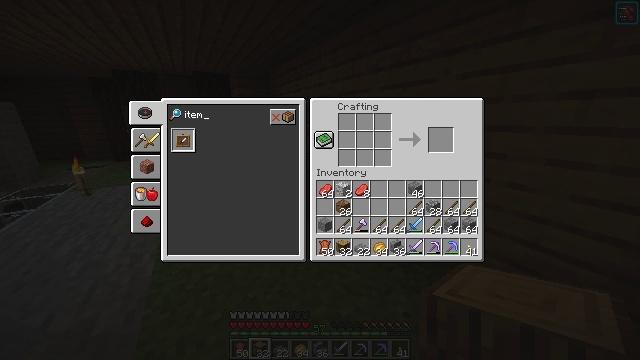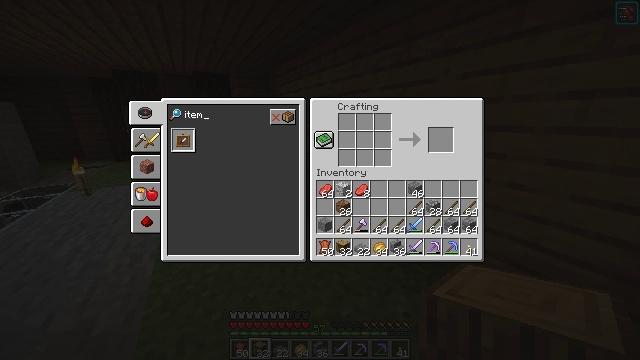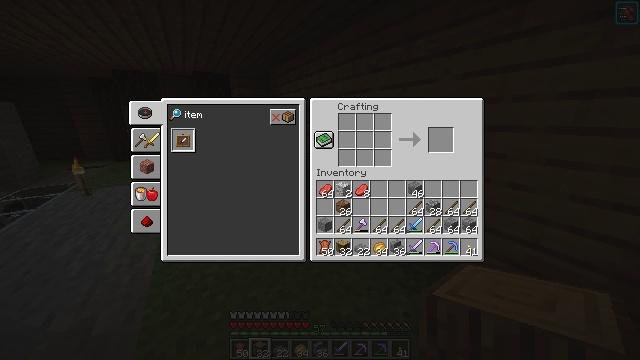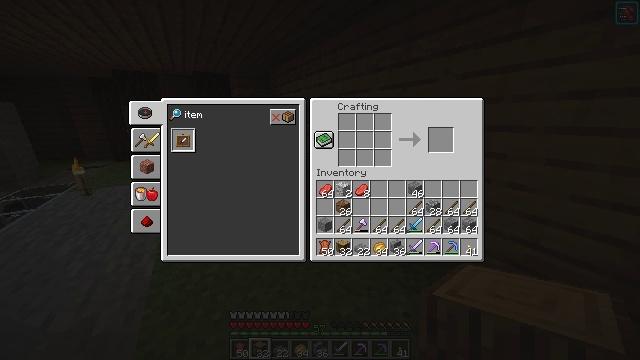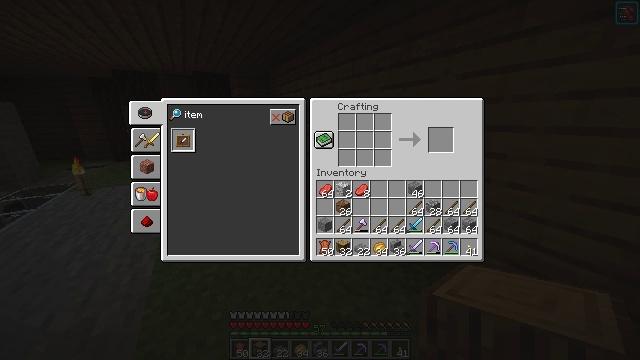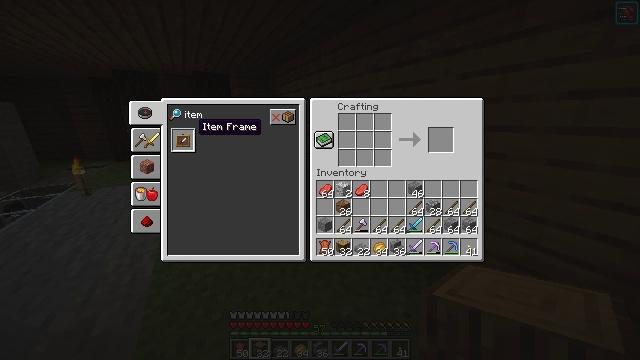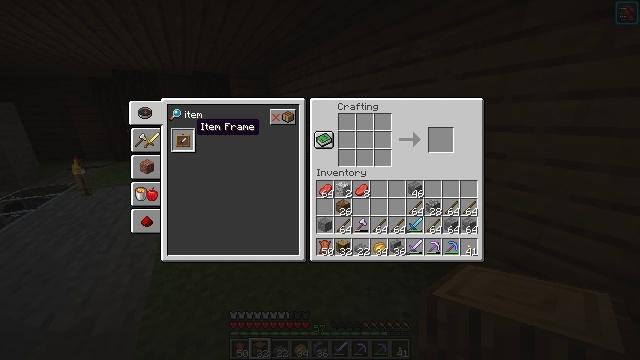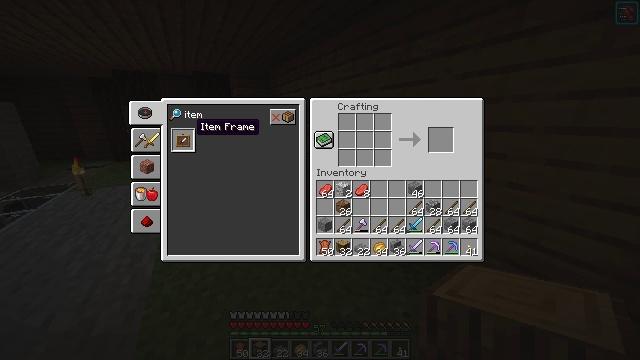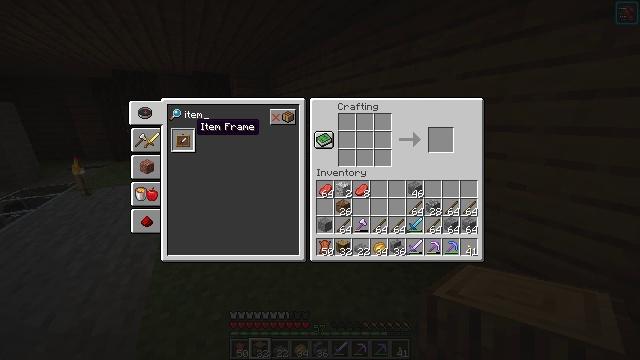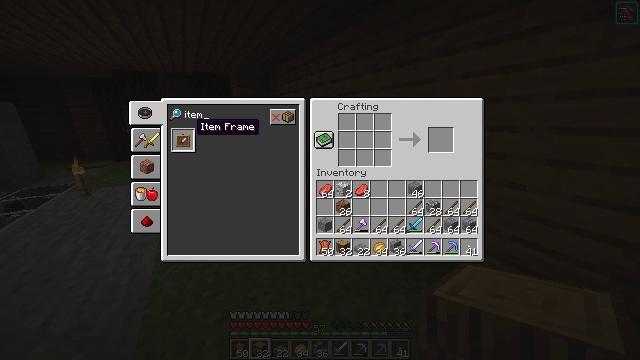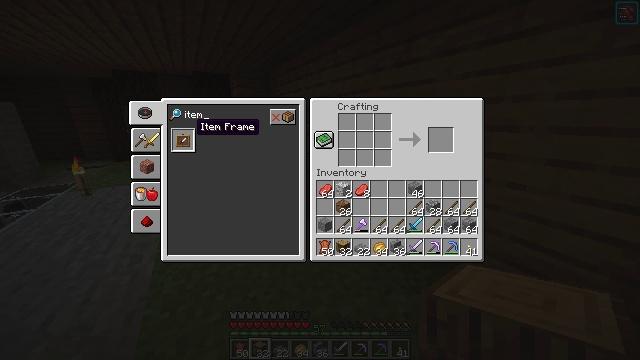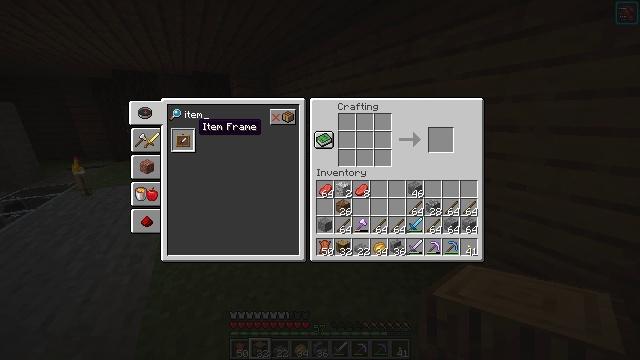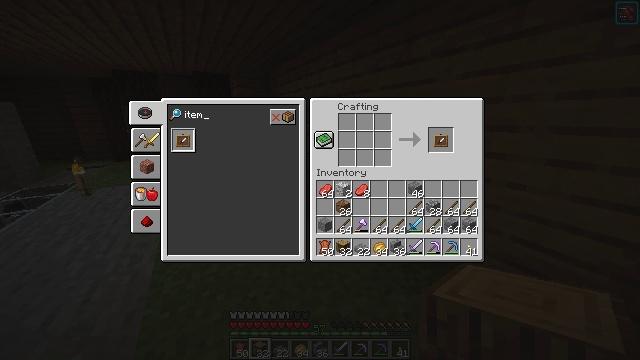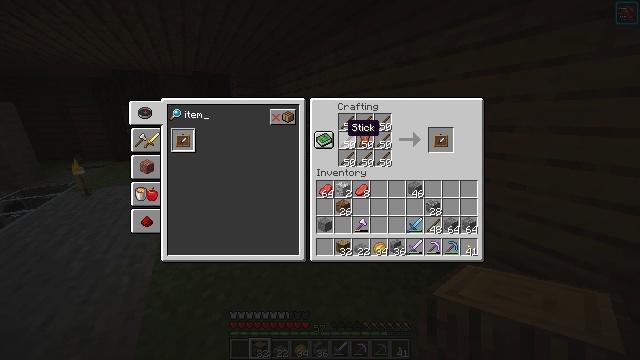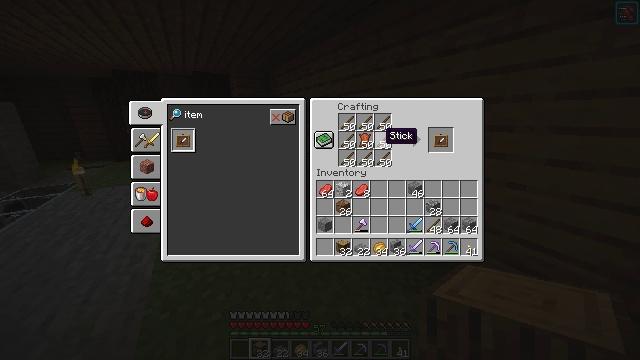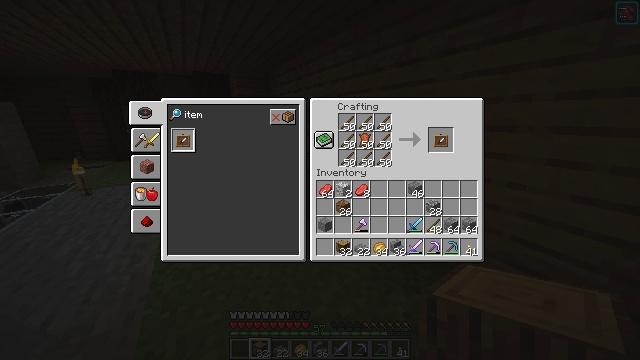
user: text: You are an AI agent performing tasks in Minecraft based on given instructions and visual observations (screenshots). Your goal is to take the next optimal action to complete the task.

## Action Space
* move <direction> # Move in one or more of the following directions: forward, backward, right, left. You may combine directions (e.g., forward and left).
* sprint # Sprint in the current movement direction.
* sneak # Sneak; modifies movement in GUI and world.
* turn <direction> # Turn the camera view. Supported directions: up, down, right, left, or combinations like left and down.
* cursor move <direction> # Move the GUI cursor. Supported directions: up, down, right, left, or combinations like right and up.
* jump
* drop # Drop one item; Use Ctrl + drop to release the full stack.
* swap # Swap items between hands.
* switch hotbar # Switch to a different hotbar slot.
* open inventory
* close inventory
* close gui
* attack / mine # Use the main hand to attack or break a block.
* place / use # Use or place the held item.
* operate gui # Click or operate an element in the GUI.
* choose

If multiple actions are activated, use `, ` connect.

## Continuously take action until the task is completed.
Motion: motion action
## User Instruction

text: Open a crafting table to create an item frame.
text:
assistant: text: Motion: sneak, cursor move left
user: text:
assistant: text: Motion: sneak, cursor move left and down
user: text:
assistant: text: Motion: sneak
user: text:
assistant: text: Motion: sneak
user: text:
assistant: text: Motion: sneak, cursor move left
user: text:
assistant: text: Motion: sneak
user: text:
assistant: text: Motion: sneak, operate gui
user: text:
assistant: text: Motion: sneak, operate gui
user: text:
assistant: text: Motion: sneak
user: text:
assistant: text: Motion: sneak
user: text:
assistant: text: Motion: sneak
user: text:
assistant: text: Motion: sneak, cursor move right
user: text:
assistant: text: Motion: sneak, cursor move right
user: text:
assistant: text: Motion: sneak, cursor move right and down
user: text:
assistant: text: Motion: sneak, cursor move right
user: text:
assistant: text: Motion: sneak, cursor move right
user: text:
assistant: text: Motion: sneak
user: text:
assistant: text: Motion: sneak
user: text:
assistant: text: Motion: sneak
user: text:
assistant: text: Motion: sneak
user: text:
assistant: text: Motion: sneak
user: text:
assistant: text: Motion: sneak
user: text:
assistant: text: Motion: sneak, operate gui
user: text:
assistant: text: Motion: sneak, operate gui
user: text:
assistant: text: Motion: sneak
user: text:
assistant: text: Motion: sneak
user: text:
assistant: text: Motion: sneak
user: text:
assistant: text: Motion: sneak